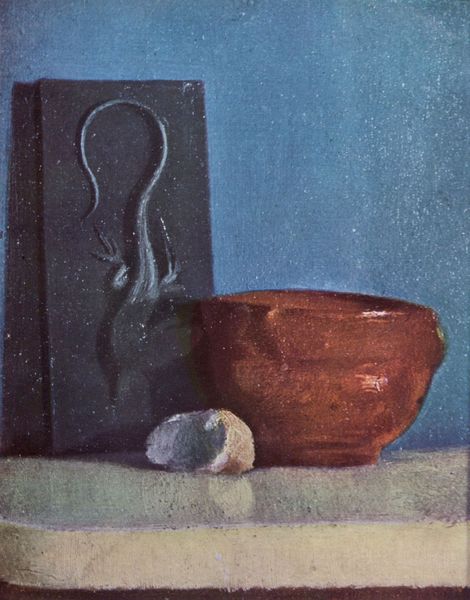
Titel: Stilleben mit Eidechse
Künstler: Edgar Degas
Standort: New York (New York)
Institution: The Metropolitan Museum of Art
Schlagwörter: blau, dunkel, gemälde, körper, schatten, weiß, ocker, ausschnitt, braun, grau, hell, hintergrund, licht, schwarz, tisch, rot, beige, malerei, regal, wand, schale, schüssel, stehen, stein, bild, öl, spiegelung, figur, drei, keramik, stilleben, stillleben, ton, vase, beine, hellblau, schwanz, relief, topf, liegen, modell, perspektive, fläche, violett, füsse, blue, oil, red, white, essen, tafel, black, gold, green, painting, table, wall, yellow, detail, glanz, manet, pink, brot, tasse, brown, platte, reflexion, aufsicht, kante, tischkante, nature morte, becher, gefäß, buch, brett, gebogen, krallen, kachel, tischplatte, wandschmuck, sims, öffnung, hubi, schiefer, cloud, karg, sky, versteinert, schwart, landscape, sea, echse, salamander, hochkant, muschel, tail, gegenstand, fossil, gehäuse, versteinerung, abdruck, glass, lurch, reptil, shelf, still life, person, eidechse, stien, rumpf, gecko, brötchen, töpfern, gegenstände, garu, bord, abguss, art, regel, kobalt, ekce, ceramic, paint, steinplatte, dish, pottery, still, impression, porcellain, bowl, egg, schneke, gay, spiegelungn, steinn, blaui, bread, gem#lde, stillebene, lizard, object, counter, impressionistisch, reptile, chameleon, stille life, edgar degard